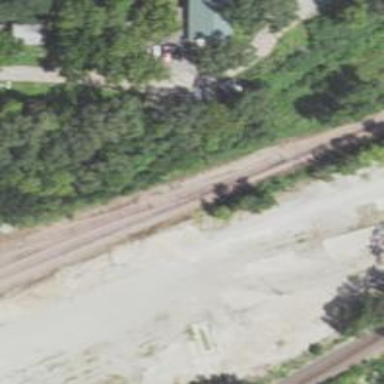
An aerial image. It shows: Abandoned railway.